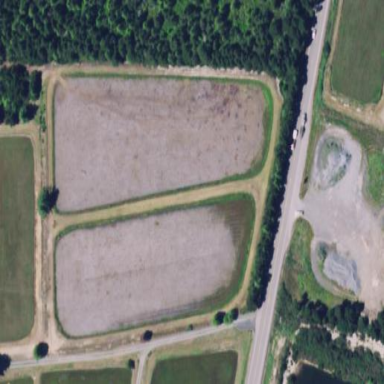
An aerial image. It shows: Farmland where cranberries are grown.